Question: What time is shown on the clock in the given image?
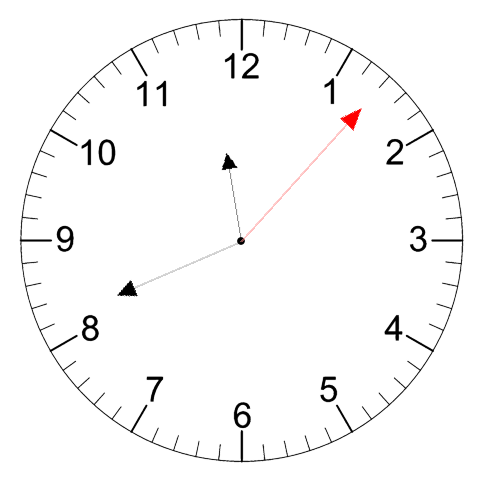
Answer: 11:41:07